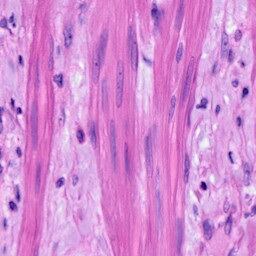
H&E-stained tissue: Ovarian